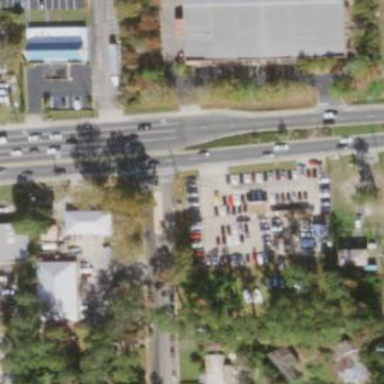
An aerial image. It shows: Shop that sells cars.